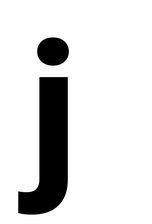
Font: Roboto_ExtraBold